Question:
How can I fix this problem ? A sudden increase in primary key in SQL Server .
'''
RoomTypeID
2
3
4
6
1010
'''
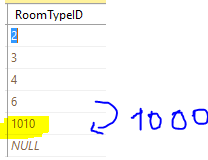
Answer: IDENTITY and SEQUENCE generation is optimized for speed. So SQL Sever only saves the last value generated to disk every 1000 values (by default). In case of an unplanned shutdown (or even a planned shutdown for SQL Server 2012) the sequence generation will show this 1000-value gap.
You can disable the caching of values with a <URL>. But writing every generated value to the database can limit the throughput of your application.